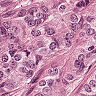
Metastatic tissue present: yes